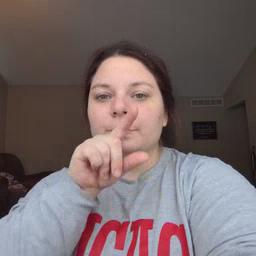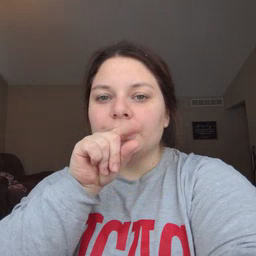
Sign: bird